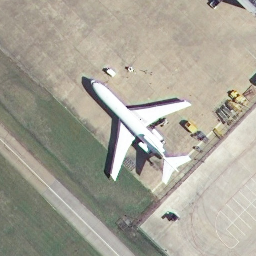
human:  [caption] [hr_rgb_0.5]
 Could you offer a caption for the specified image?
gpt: There is an airplane in the airport .

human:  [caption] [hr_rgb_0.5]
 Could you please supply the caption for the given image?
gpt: There is an airplane stopped at the airport .

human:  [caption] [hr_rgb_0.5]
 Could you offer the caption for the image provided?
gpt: An airplane is stopped at the airport .

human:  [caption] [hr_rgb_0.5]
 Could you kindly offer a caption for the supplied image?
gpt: It is an airplane stopped at the airport .

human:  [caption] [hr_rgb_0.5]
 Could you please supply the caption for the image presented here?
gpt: A white airplane is stopped at the airport .